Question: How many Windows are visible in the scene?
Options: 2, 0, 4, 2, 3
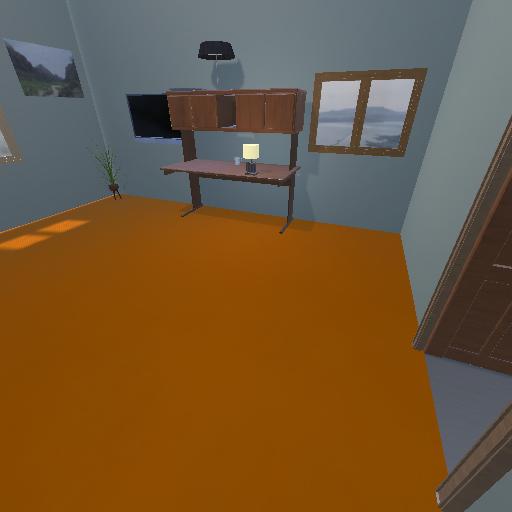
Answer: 2